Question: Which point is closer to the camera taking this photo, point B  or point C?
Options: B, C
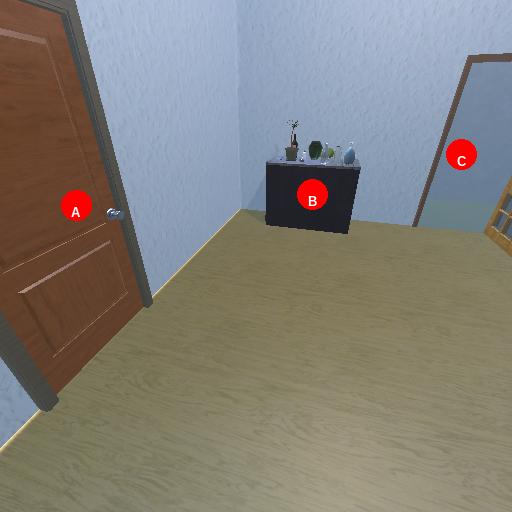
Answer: B